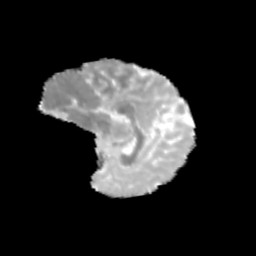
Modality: MD
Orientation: sagittal
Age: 12
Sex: female
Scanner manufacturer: siemens
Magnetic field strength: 3 T
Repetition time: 3.8 s
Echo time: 0.07 s